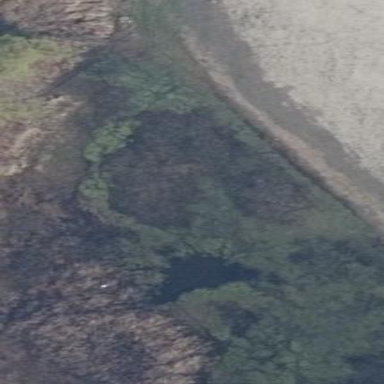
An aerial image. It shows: Wetland area characterized by wet meadow.